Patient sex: M
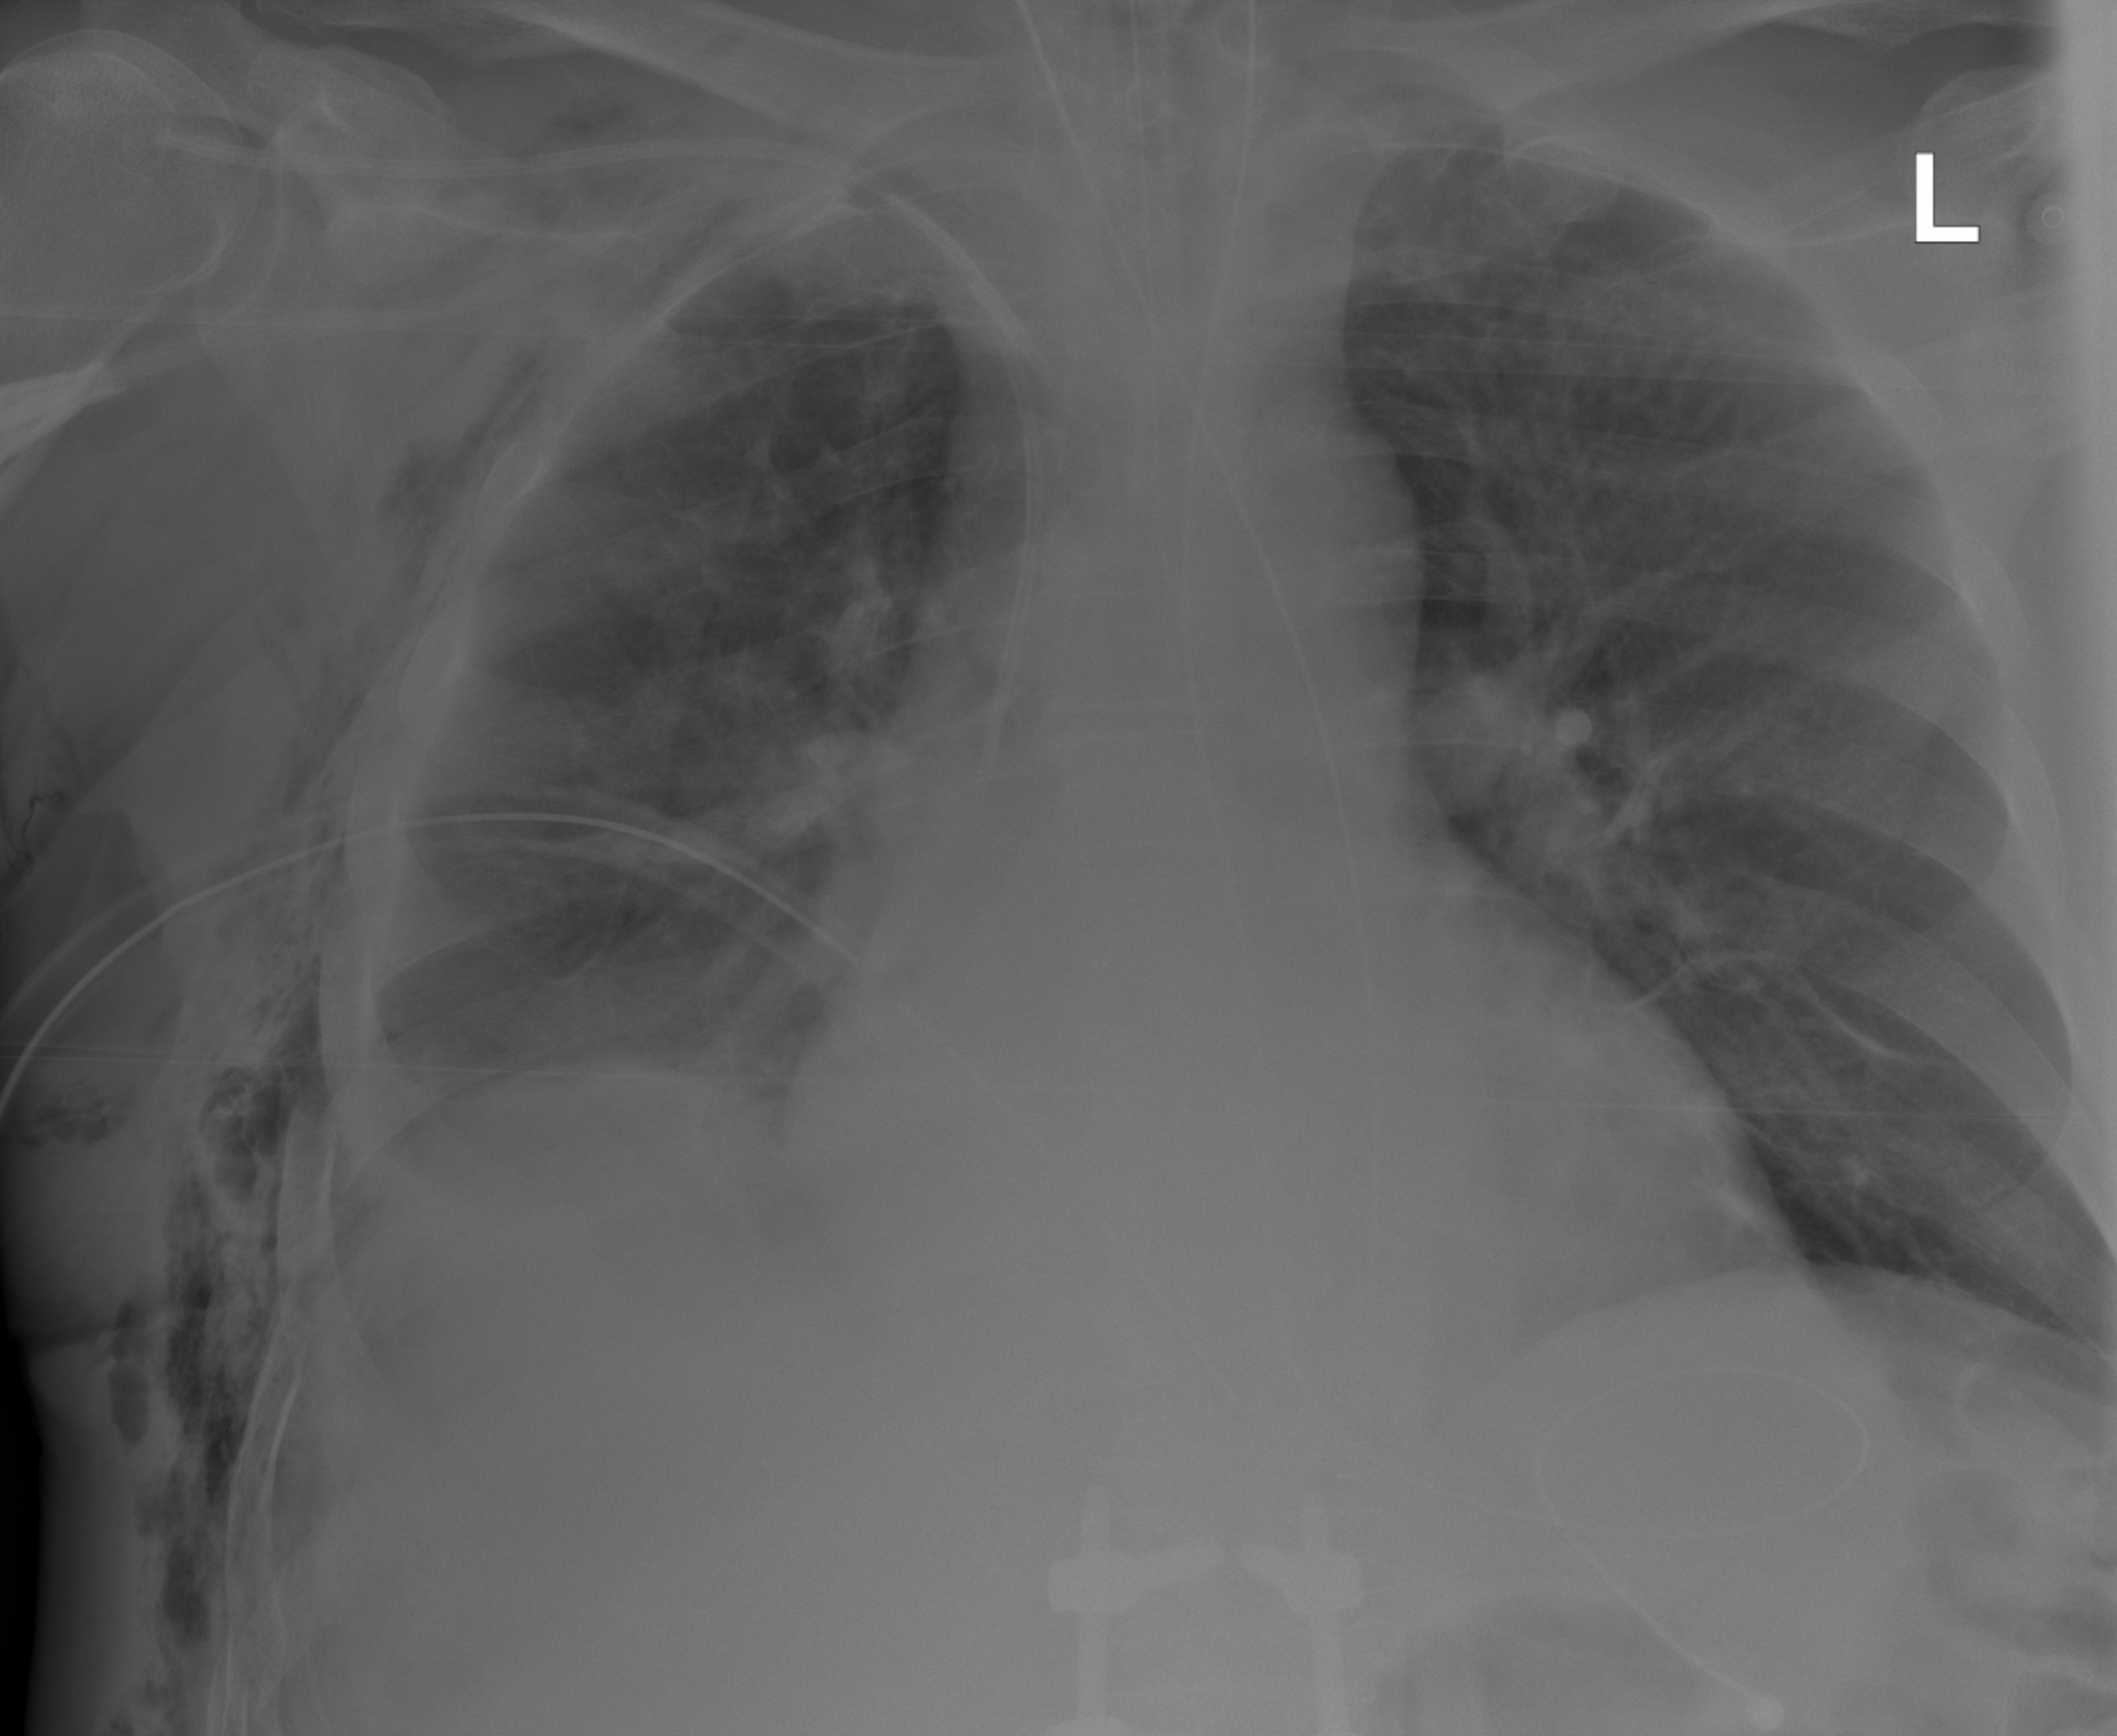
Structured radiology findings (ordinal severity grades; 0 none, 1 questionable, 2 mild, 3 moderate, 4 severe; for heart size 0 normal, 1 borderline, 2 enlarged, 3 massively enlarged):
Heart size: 0
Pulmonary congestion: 0
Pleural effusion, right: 2
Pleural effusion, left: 0
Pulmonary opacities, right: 0
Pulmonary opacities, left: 0
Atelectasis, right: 2
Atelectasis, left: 1